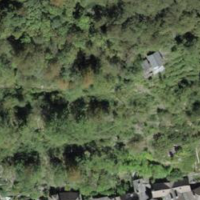
EUNIS habitat code: 41
Species observed at this site:
Erigeron karvinskianus